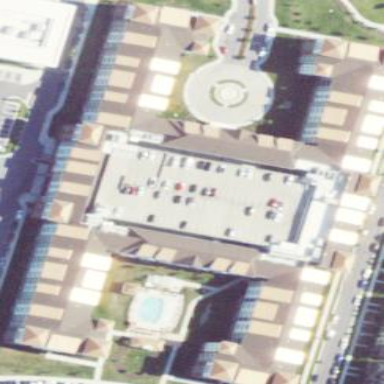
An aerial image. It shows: View of apartment building.